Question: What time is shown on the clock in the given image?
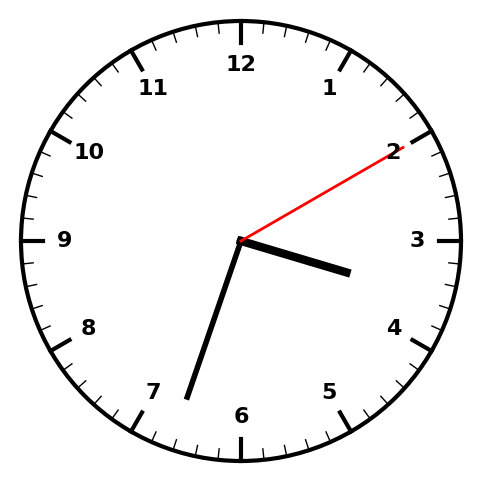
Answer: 03:33:10